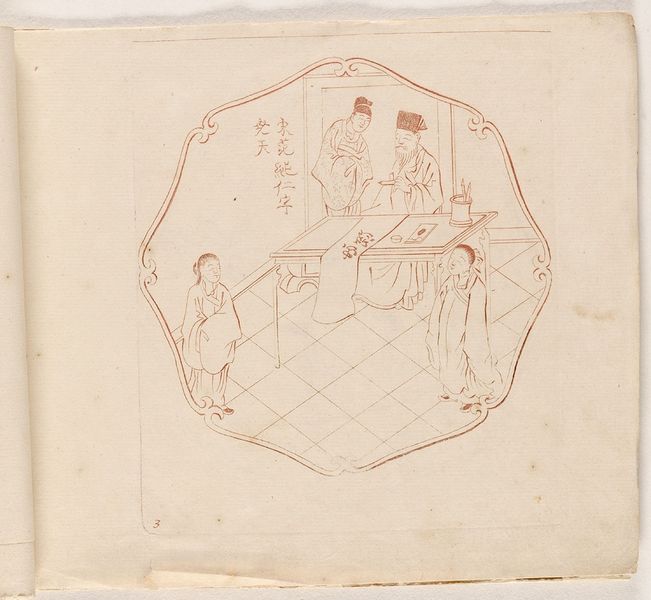
Titel: Chinesendarstellung, Blatt aus der Folge 'Picturae Sinicae'
Künstler: Pieter Schenk
Standort: Hamburg
Institution: Museum für Kunst und Gewerbe Hamburg
Schlagwörter: mann, menschen, tisch, bart, interieur, arbeit, schrift, papier, grafik, graphik, ornamente, schriftzeichen, fotografie, photographie, asien, druckgraphik, druckgrafik, radierung, fliesen, buchstaben, pinsel, tracht, schreiben, gelehrter, alphabet, kalligrafie, gehilfen, gerippt, volkstracht, assistenten, reproduktionen, druckerzeugnisse, künstler, völker, nationalitäten, hausinneres, ornamentstich, vorlageblätter, rotdruck, schülern